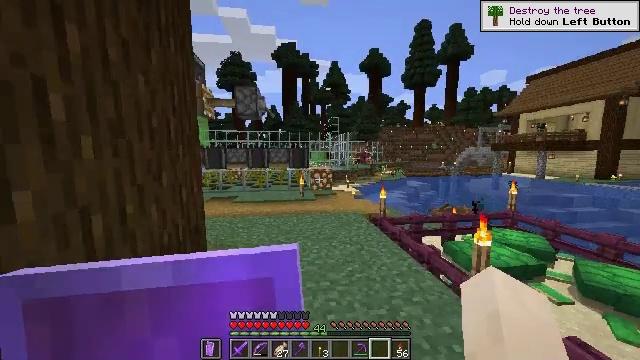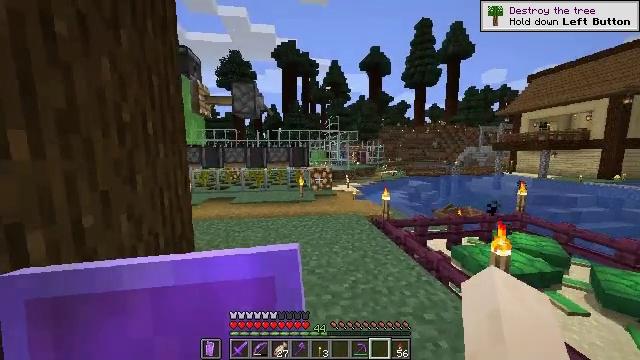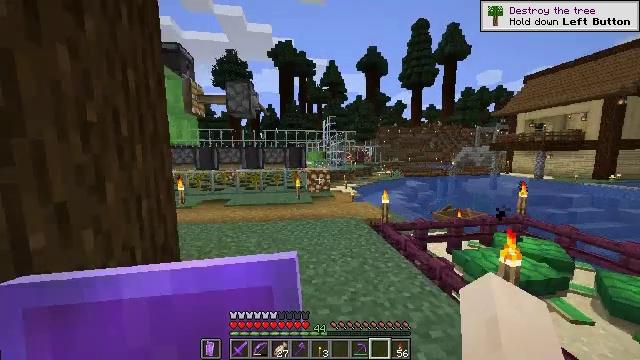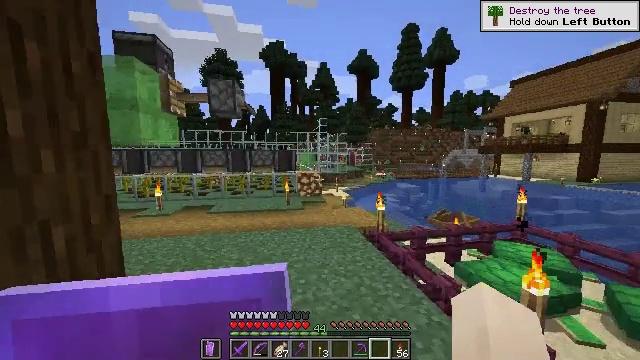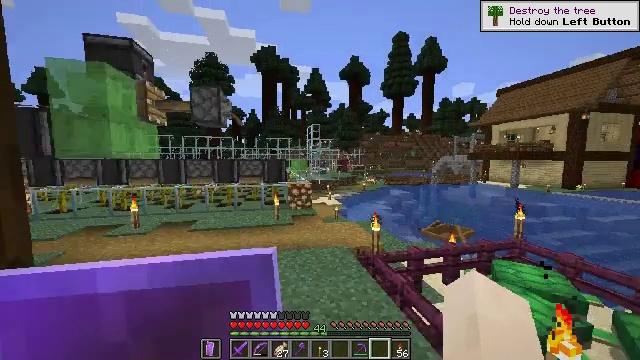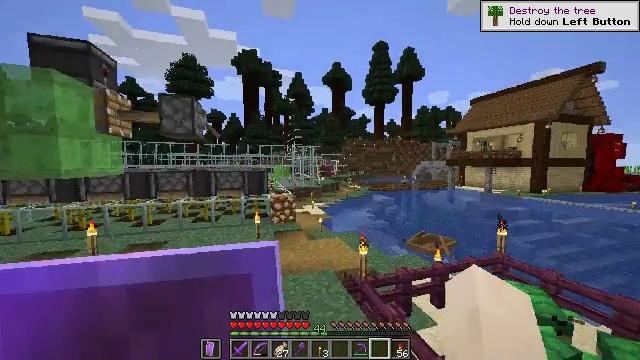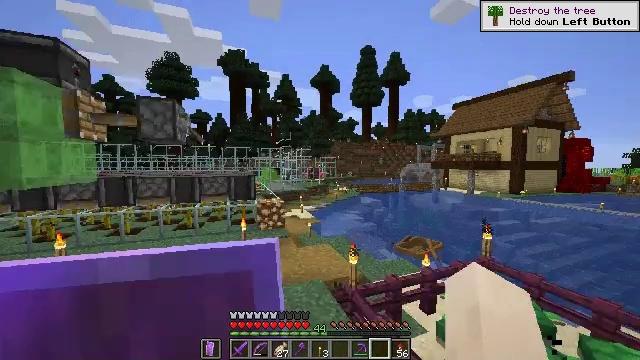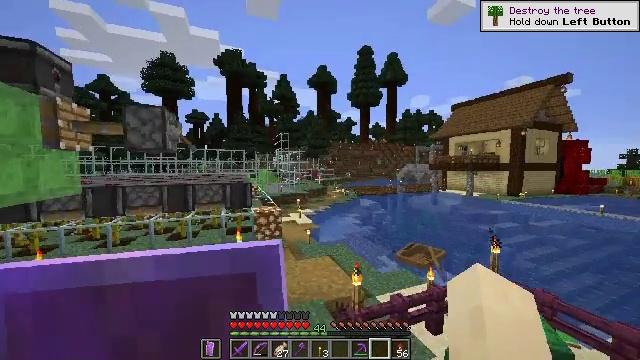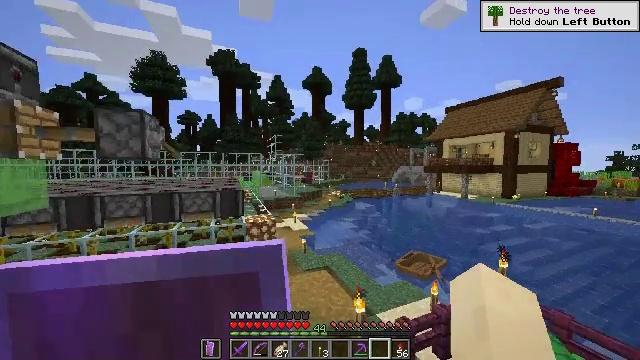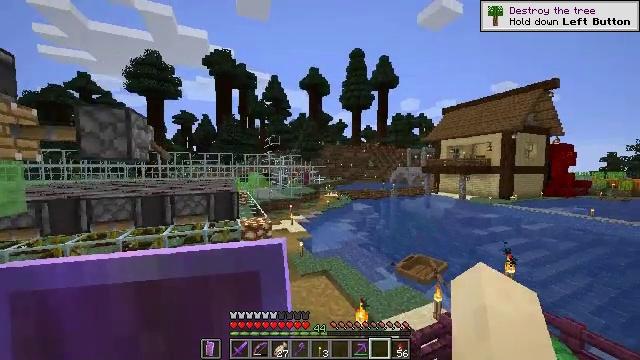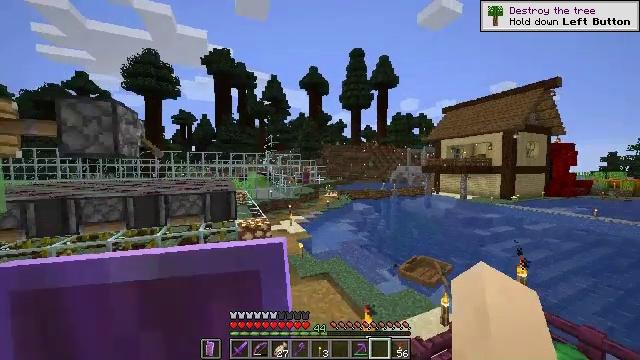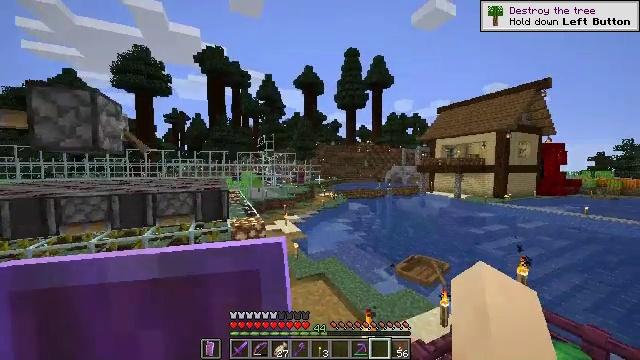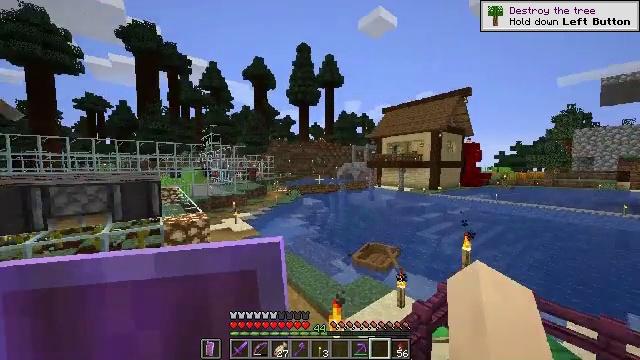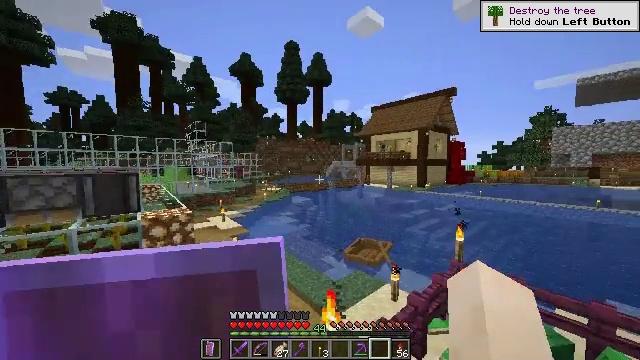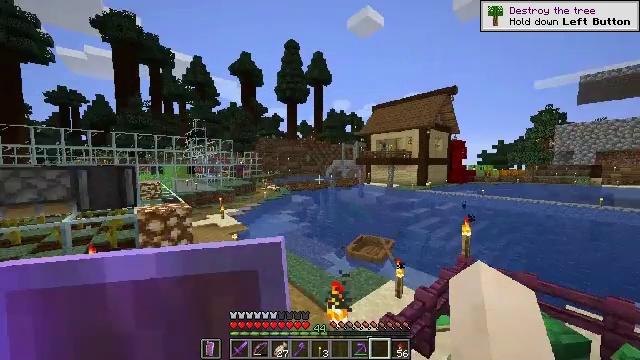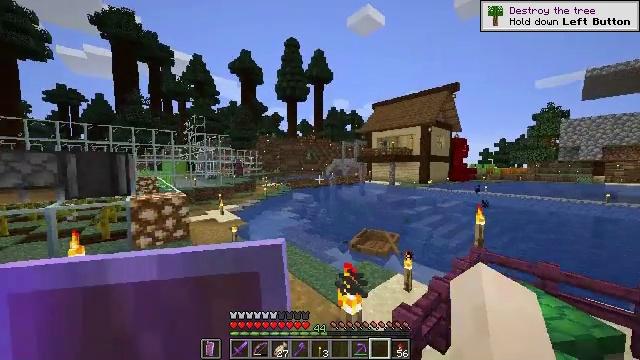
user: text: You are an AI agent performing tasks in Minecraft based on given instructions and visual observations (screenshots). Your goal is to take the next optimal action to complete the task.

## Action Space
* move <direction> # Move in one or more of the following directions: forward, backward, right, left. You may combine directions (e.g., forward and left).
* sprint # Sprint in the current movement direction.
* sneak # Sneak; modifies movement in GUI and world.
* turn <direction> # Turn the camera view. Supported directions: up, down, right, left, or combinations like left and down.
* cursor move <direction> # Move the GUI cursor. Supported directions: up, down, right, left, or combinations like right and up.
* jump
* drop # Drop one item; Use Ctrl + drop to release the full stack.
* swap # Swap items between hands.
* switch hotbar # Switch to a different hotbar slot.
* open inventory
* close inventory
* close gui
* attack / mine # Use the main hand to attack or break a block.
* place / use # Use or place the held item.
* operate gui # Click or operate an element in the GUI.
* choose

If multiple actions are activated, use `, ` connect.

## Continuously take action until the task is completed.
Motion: motion action
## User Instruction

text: Collect bone block by breaking it.
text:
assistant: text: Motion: move forward, sprint
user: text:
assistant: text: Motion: move forward, sprint
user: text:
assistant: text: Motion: move forward, sprint, turn right
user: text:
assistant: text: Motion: move forward, sprint, turn right, jump
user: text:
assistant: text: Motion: move forward, sprint, turn right, jump
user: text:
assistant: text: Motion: move forward, sprint, turn right, jump
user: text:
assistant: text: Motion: move forward, sprint, jump
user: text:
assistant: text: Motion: move forward, sprint, turn right, jump
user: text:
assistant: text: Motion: move forward, sprint
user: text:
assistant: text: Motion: move forward, sprint
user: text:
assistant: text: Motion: move forward, sprint, turn right
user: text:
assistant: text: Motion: move forward, sprint, turn right
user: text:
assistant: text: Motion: move forward, sprint, turn right
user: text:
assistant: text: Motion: move forward, sprint
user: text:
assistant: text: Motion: move forward, sprint
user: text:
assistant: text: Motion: move forward, sprint, jump
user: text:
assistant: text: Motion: move forward, sprint, jump
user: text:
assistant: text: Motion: move forward, sprint, jump
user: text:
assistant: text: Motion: move forward, sprint, jump
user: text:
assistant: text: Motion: move forward, sprint, turn left and down, jump
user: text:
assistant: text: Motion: move forward, sprint, turn left and down
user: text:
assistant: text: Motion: move forward, sprint, turn left and down
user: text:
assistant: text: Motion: move forward, sprint, turn left and down
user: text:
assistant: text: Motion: move forward, sprint
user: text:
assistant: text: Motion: move forward, sprint
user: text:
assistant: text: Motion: move forward, sprint
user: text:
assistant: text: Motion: move forward, sprint
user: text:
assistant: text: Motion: move forward, sprint
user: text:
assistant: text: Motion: move forward, sprint
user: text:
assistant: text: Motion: move forward, sprint, jump